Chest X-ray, AP view. Patient: 21 years old, sex M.
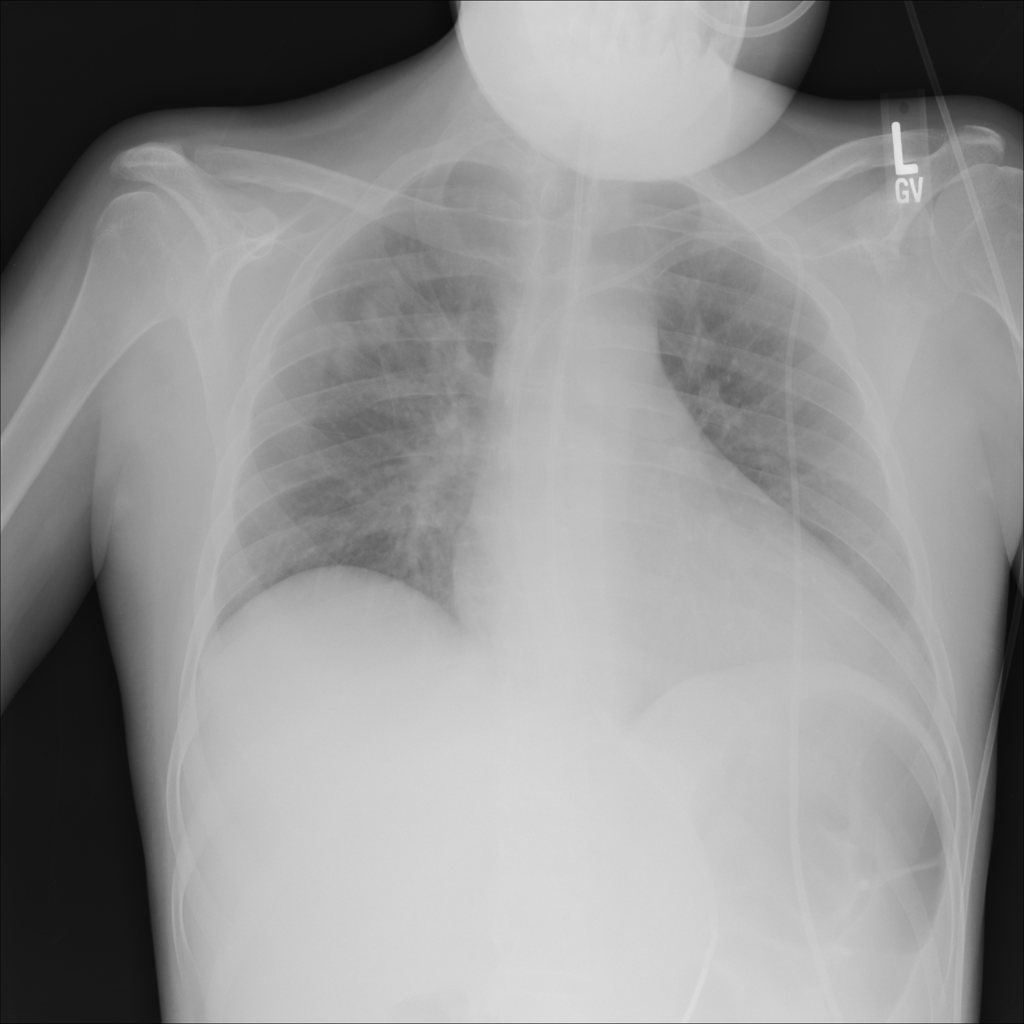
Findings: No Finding